Interaction volume radius: 5 \u00c5
Interaction volume height: 20 \u00c5
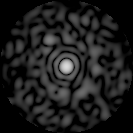
Disorder parameter: 0.8581